Question: I'm using 'dc.js' for charting, and it is great.
I'm currently trying to create barchart with target-lines for each bar, similar to bullet-charts, see <URL>; I can create the stacked bars perfectly.
I currently use a composite chart, where the target is a 'lineChart' with interpolation set to 'step-before'.
'''
composite
.width(768)
.height(480)
.x(d3.scale.linear().domain([0,20]))
.yAxisLabel("The Y Axis")
.legend(dc.legend().x(80).y(20).itemHeight(13).gap(5))
.renderHorizontalGridLines(true)
.compose([
dc.barChart(composite)
.dimension(dim)
.colors('red')
.group(grp1, "Top Line"),
dc.lineChart(composite)
.dimension(dim)
.colors('blue')
.group(grp2, "Bottom Line")
.interpolate("step-before")
])
.brushOn(false)
.render();
'''
However, this creates ugly vertical lines. Is there a better approach?

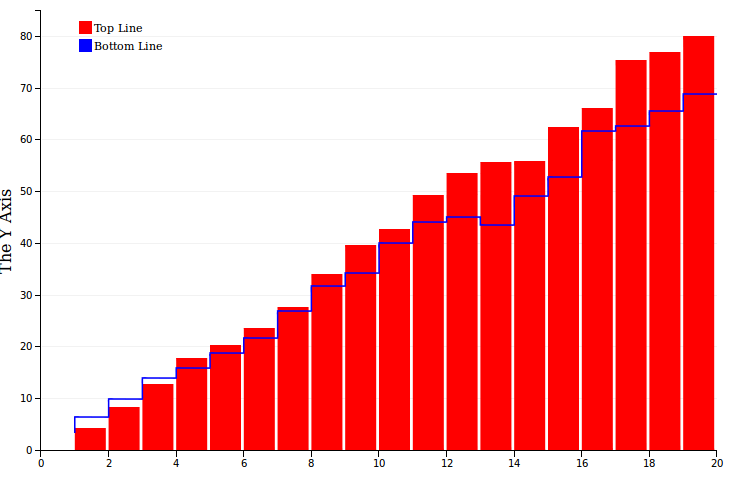
Answer: Sorry for answering my own question :) I currently have this (with some modificatios to dc.js's barchart, as it is really buggy calculating barwidth etc.:)
'''
composite
.width(300)
.height(480)
.x(d3.scale.ordinal().domain(['01M','03M','06M','12M'] ))
.xUnits(dc.units.ordinal)
.compose([
dc.barChart(composite)
.dimension(dim)
.group(perf , "CatA")
.stack(local, "CatB")
.stack(akzo , "CatC")
.colors(d2acolors)
.gap(0)
,
dc.barChart(composite)
.dimension(dim)
.padding(16)
.group(perf , "Perf")
.colors("black")
.gap(0)
,
dc.barChart(composite)
.dimension(dim)
.colors("black")
.padding(8)
.target(true)
.gap(0)
.group(dateGroup, "Target")
.valueAccessor(function(p) {
return targets[p.key];
})
])
.yAxisLabel("Number of vendors")
.xAxisLabel("Inactive for")
.legend(dc.legend().x(540).y(10))
.colors(d2acolors)
.render();
'''
The targets are basically also barcharts, but the bottom of the bar is rendered 5 px below the top, so it becomes a line. The 'padding' setting reduces the width of the bars on either side by the number of pixels that is entered.
I will try to publisch the changes I made in the dc.js's barchart somewhere.